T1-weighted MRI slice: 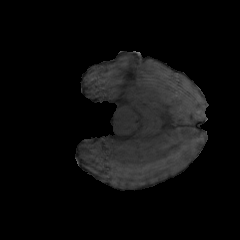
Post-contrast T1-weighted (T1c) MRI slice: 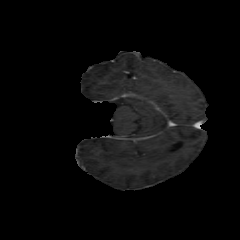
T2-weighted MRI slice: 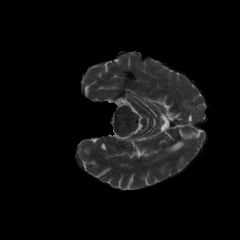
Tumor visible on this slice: no